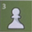
Piece: wP